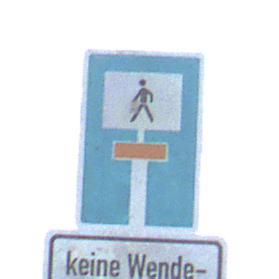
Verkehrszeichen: SackgasseFussgaengerDurchlaessig
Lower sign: HinweisGeaenderteVorfahrtVerkehrsfuehrungVerkehrsregelung3
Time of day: SunriseSunset
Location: Outdoor (Nature)
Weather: PartlyCloudy
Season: NotSpecified
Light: Natural